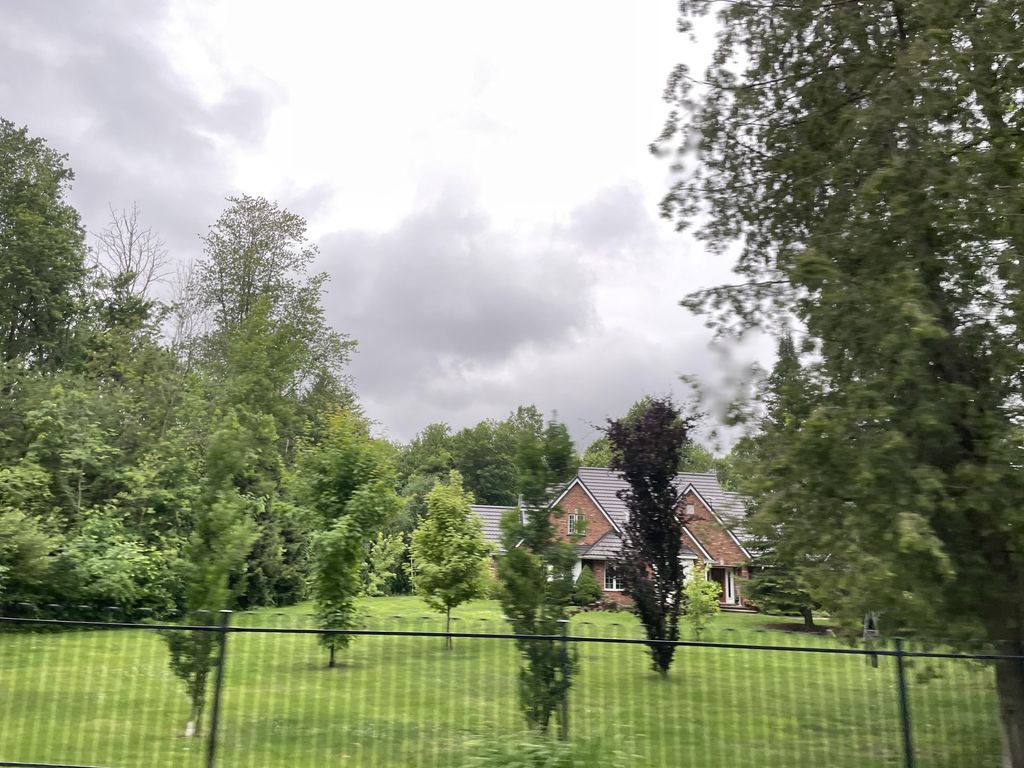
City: kitchener-waterloo